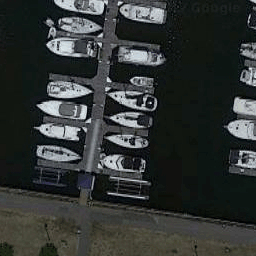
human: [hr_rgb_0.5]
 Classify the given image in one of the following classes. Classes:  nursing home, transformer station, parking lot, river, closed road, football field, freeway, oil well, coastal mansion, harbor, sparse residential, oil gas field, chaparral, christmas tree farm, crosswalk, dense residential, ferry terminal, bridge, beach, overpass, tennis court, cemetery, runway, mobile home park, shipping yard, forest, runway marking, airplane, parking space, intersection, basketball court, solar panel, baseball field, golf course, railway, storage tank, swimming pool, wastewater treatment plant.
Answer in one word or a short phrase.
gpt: harbor